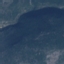
Land use / land cover: HerbaceousVegetation